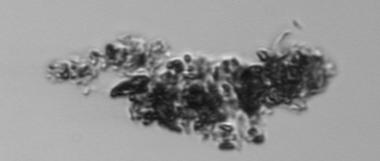
Label: Thalassiosira_TAG_external_detritus